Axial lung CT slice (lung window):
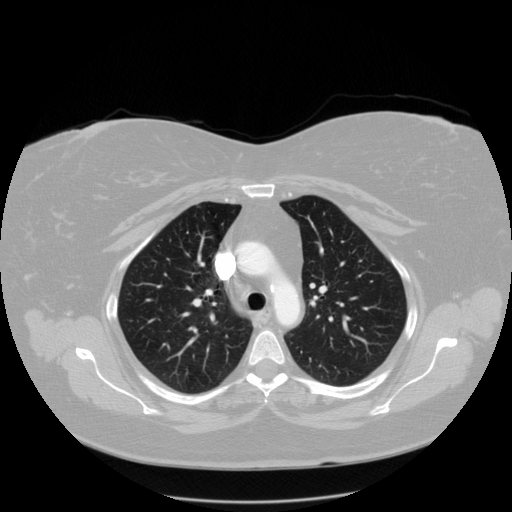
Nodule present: no